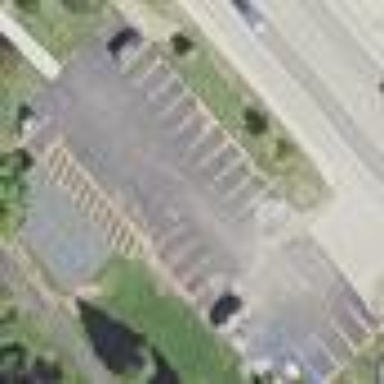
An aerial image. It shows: Parking area with asphalt surface.